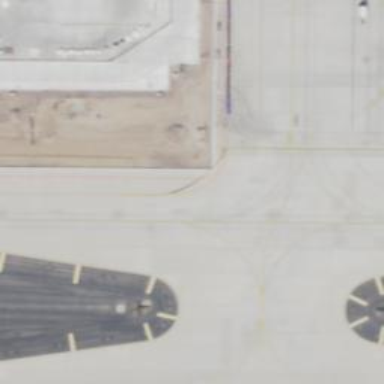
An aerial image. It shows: View of taxiway at the airport.